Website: apple
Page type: address-validator
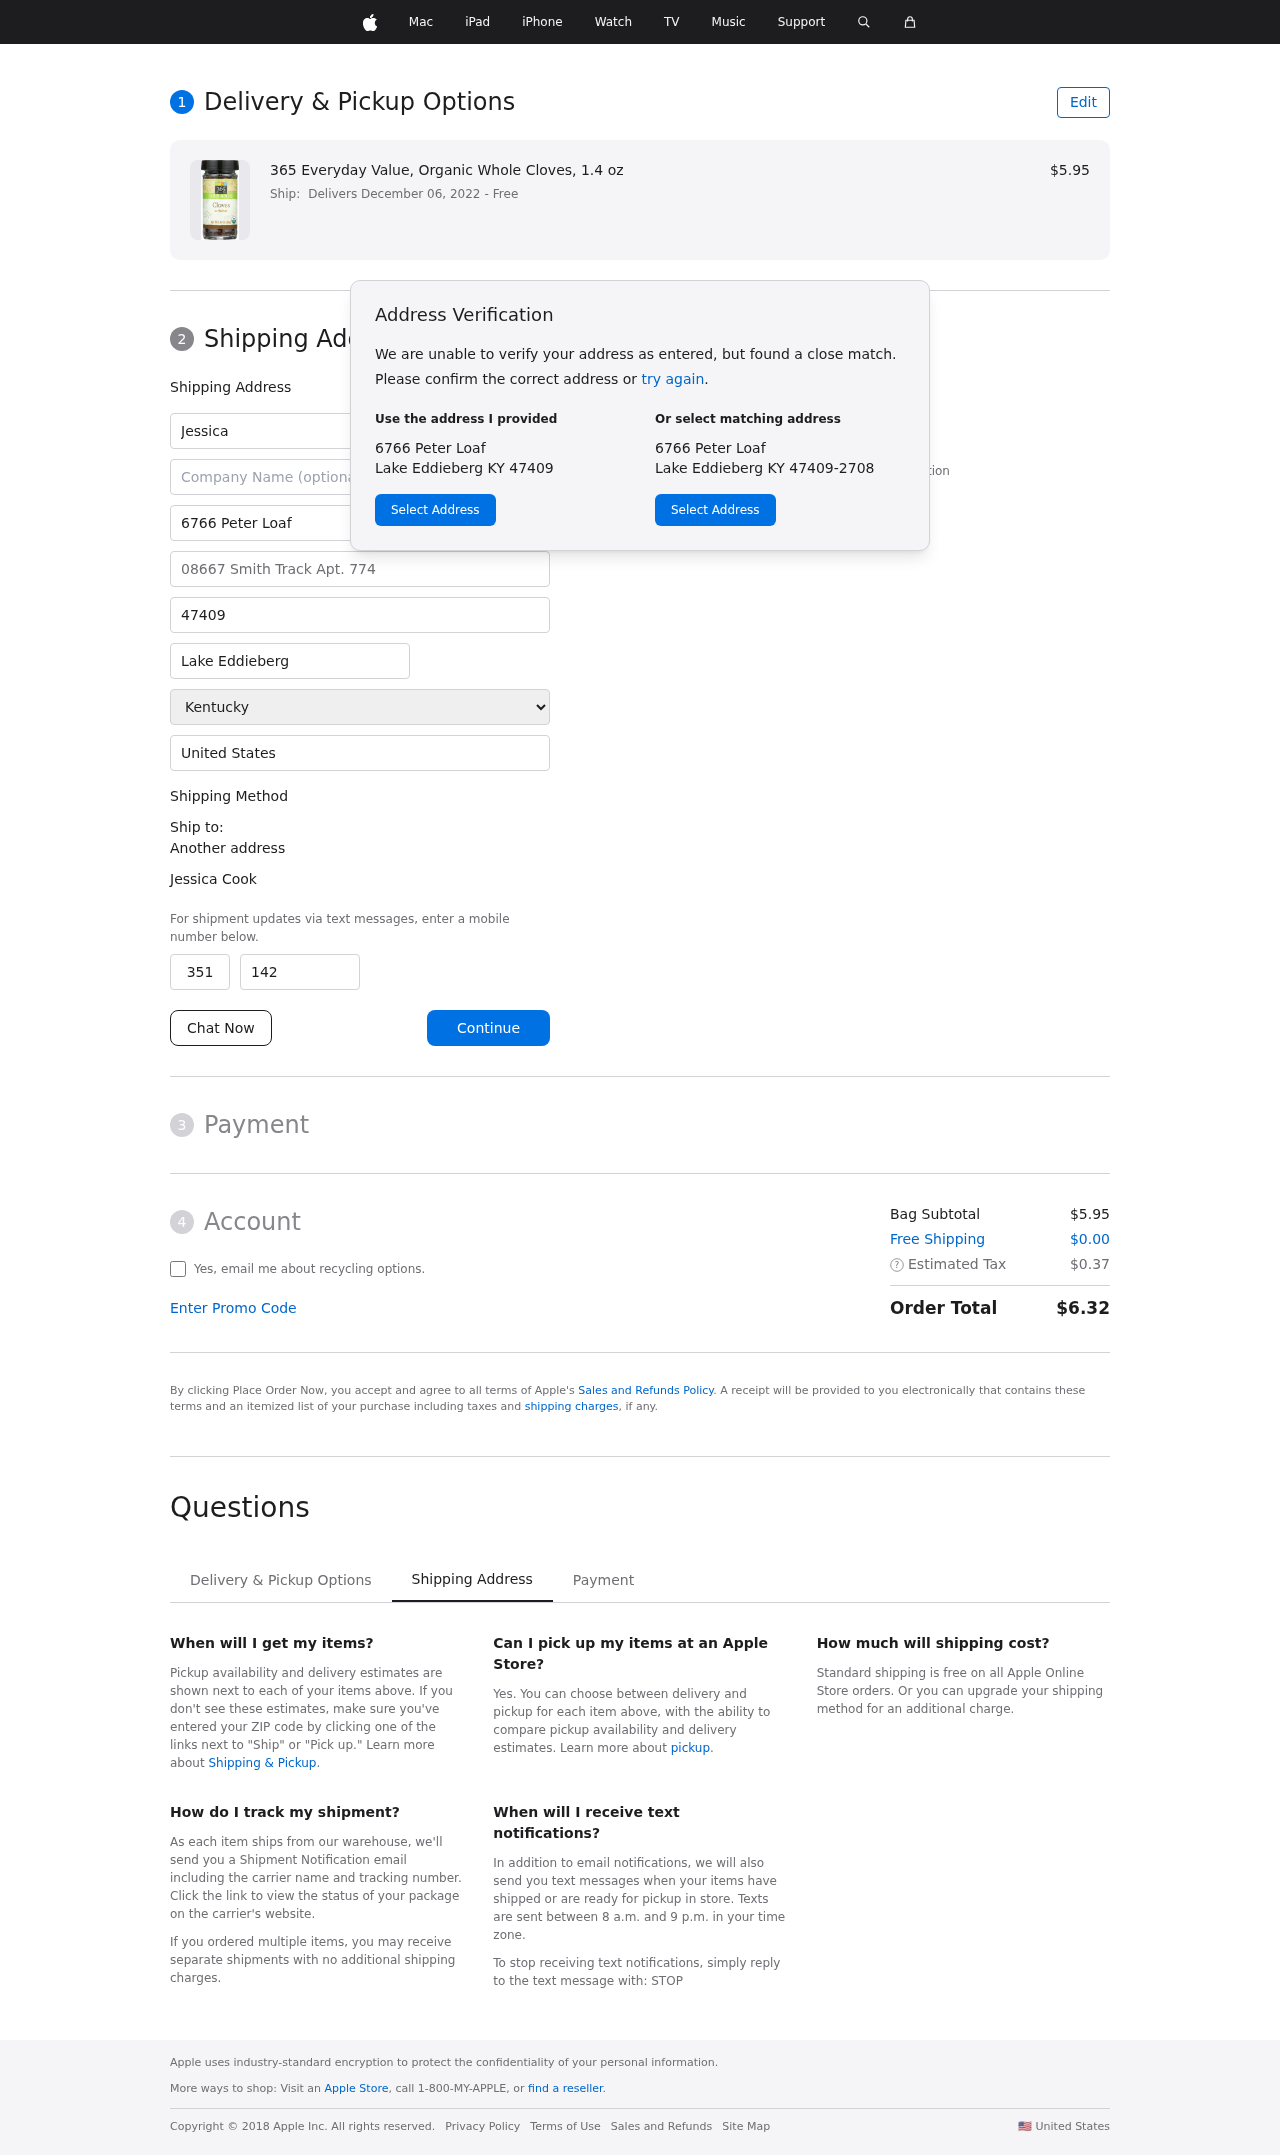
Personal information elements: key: PII_CITY
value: Lake Eddieberg
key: PII_COUNTRY
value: United States
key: PII_FIRSTNAME
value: Jessica
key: PII_FULLNAME
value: Jessica Cook
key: PII_LASTNAME
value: Cook
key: PII_PHONE_AREA
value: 351
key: PII_PHONE_SUFFIX
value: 1423
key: PII_POSTCODE
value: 47409
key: PII_STATE
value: Kentucky
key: PII_STREET
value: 6766 Peter Loaf
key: PII_STREET2
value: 08667 Smith Track Apt. 774
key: PII_CITY_STATE_ZIP
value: Lake Eddieberg KY 47409
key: PII_STATE_ABBR
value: KY
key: PII_POSTCODE_FULL
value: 47409
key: PII_POSTCODE_NUMERIC
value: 47409
Product elements: key: PRODUCT1_NAME
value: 365 Everyday Value, Organic Whole Cloves, 1.4 oz
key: PRODUCT1_PRICE
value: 5.95
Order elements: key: ORDER_DELIVERY_DATE
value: Delivers December 06, 2022
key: ORDER_SUBTOTAL
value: $5.95
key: ORDER_SHIPPING_COST
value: $0.00
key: ORDER_TAX
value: $0.37
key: ORDER_TOTAL
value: $6.32